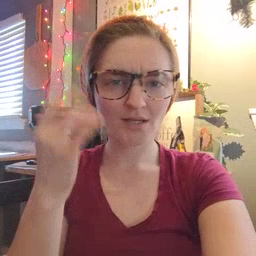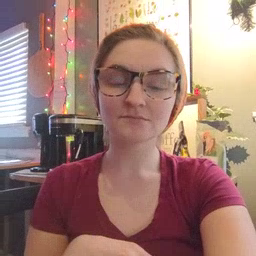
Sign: why